Question:
As explained in image, flow is something like this. So whenever user click on logo button Activity A should be called. As simple solution we can use this method...
'''
Intent intent = new Intent(activity, activityToStart);
startActivity(intent);
'''
But this activity will create a new activity for my app. but I need to call the same instance of the activity as we move forward in flow diagram. from Activity A to B and then again on B can be called easily by calling'finish()' but from Activity C or D, how to come back to A.
I am running out of ideas but not getting any fruitful result. Please help me if you have any suggestion or at any place i am going wrong. Thanks in advance.
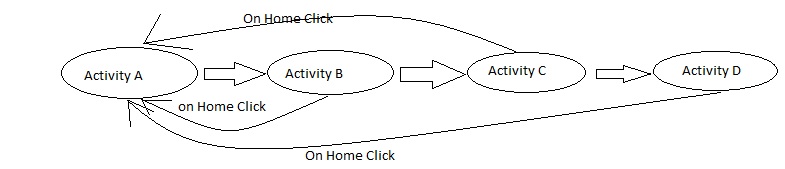
Answer: To Come Back from D to A, use Intent Flags.
'''
Intent intent = new Intent(activity, activityToStart);
intent.setFlags(Intent.FLAG_ACTIVITY_CLEAR_TOP)
startActivity(intent);
'''
FLAG_ACTIVITY_CLEAR_TOP, will instead of creating new activity, it will invoke the activity on the stack, and will pop all the activities over the activity being invoked.